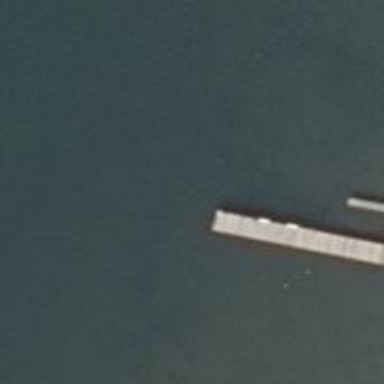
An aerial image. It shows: Man-made pier.